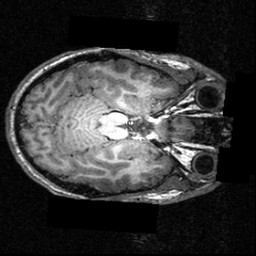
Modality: T1w
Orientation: axial
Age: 12
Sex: male
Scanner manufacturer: siemens
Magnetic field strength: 3.951 T
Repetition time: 1.5 s
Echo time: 0.00335 s